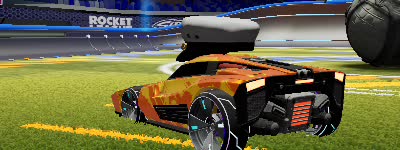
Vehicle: breakout